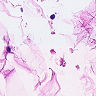
Metastatic tissue present: no